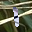
Label: 1